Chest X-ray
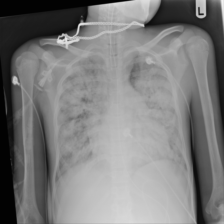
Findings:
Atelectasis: negative
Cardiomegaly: negative
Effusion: negative
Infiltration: negative
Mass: negative
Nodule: negative
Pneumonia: negative
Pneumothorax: negative
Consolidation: negative
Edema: negative
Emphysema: negative
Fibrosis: negative
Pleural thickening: negative
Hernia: negative